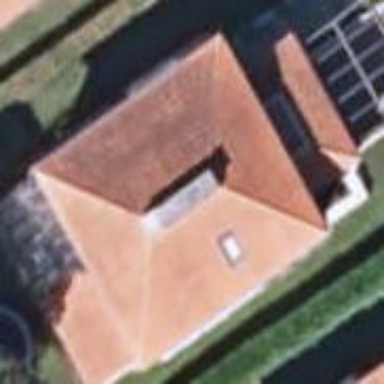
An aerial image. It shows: Simple house.